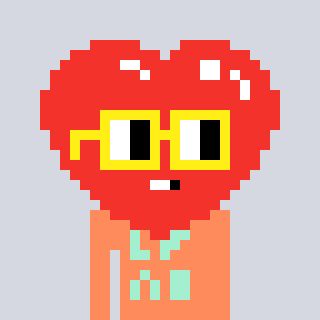
a pixel art character with square yellow glasses, a heart-shaped head and a peachy-colored body on a cool background